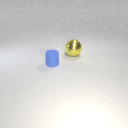
large yellow metal sphere behind small blue rubber cylinder